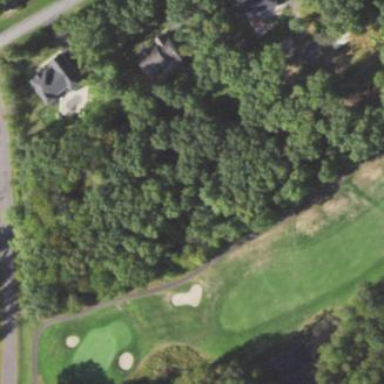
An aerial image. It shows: Rough grassy area used for golf.